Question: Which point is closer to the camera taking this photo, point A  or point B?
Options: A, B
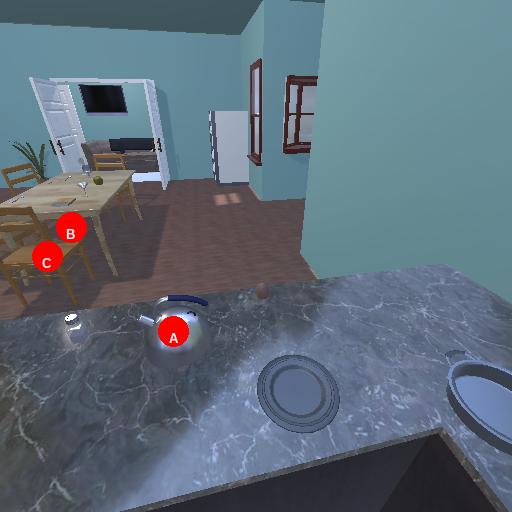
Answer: A